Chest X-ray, AP view. Patient: 49 years old, sex F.
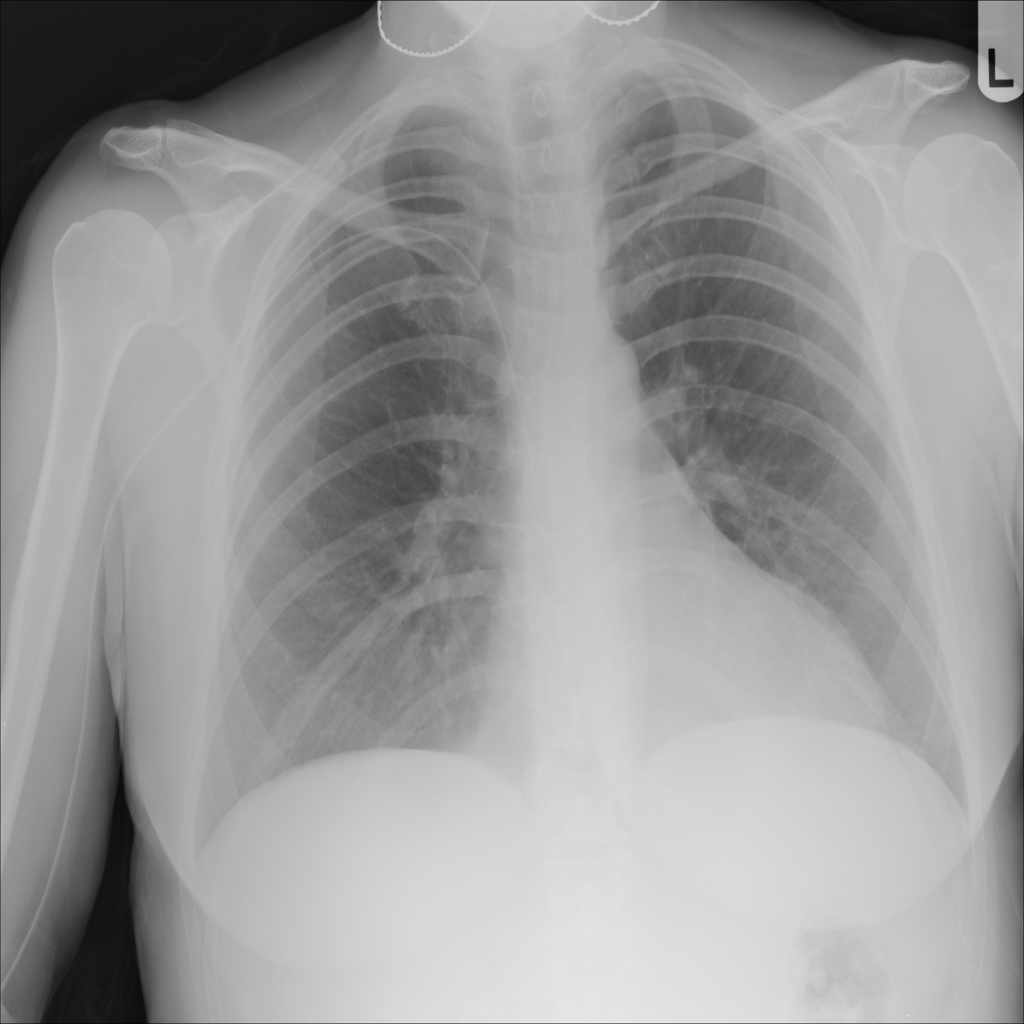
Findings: No Finding